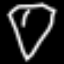
Label: diamond